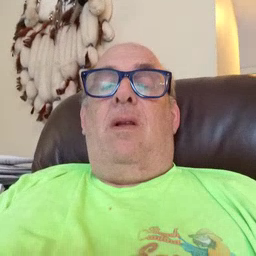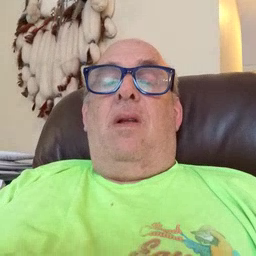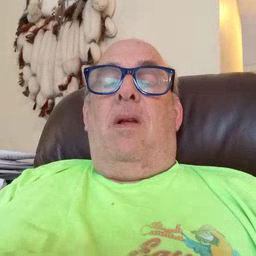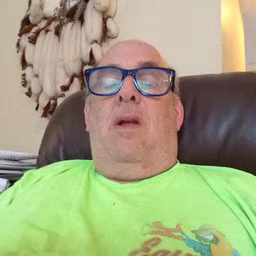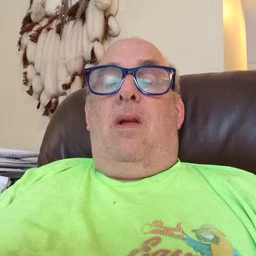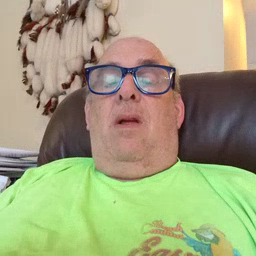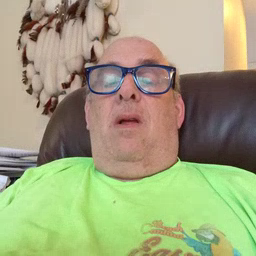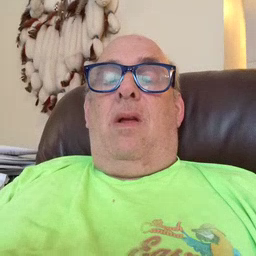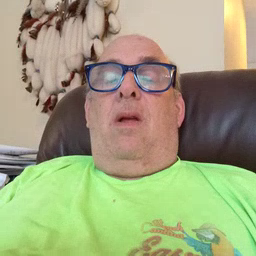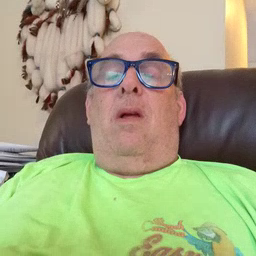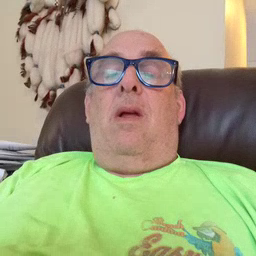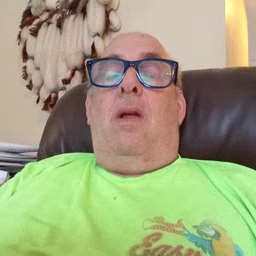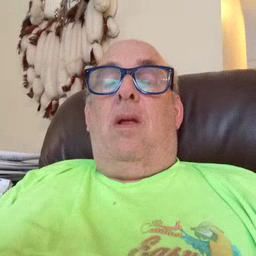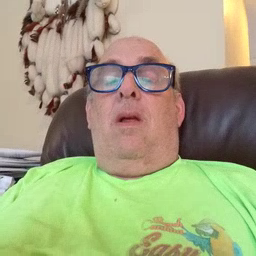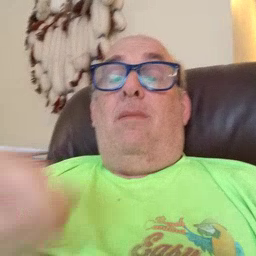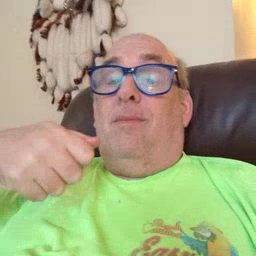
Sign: hide